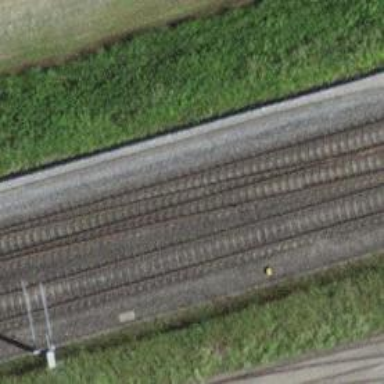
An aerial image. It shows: Siding railway track with electrified contact line.